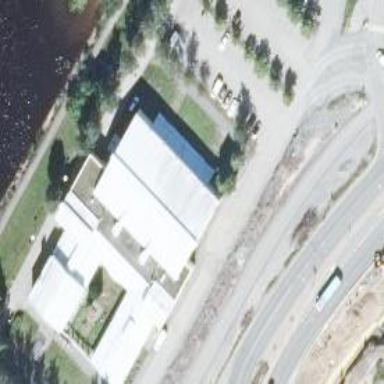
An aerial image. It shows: University building.